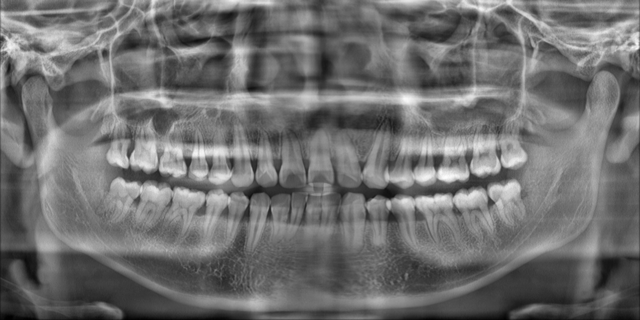
adult